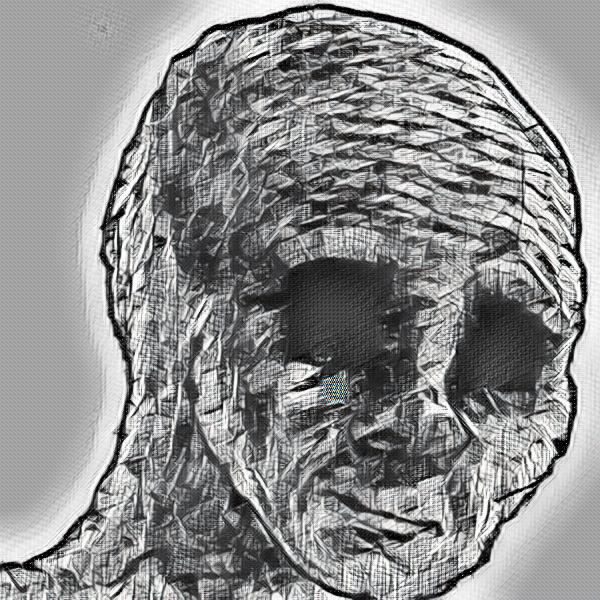
Label: 5_Wojak_with_Background